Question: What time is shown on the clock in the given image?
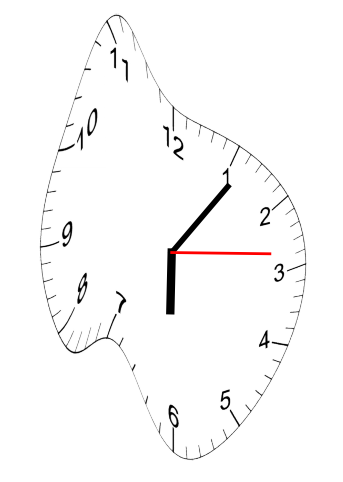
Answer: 06:06:14